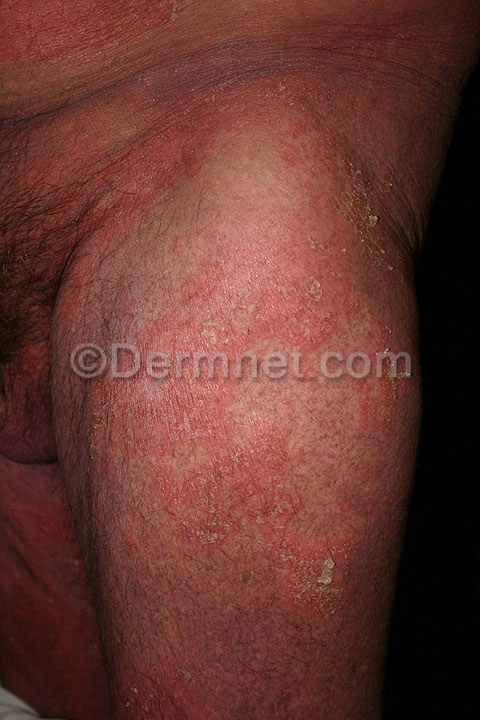
Disease: Psoriasis pictures Lichen Planus and related diseases